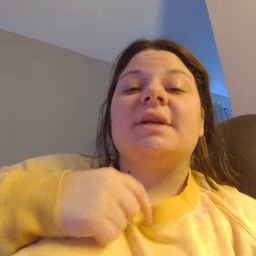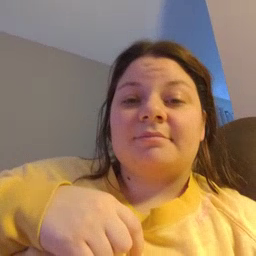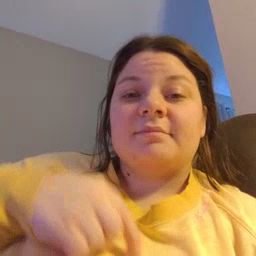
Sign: thirsty